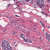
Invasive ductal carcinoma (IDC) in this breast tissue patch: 1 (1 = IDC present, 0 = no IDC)